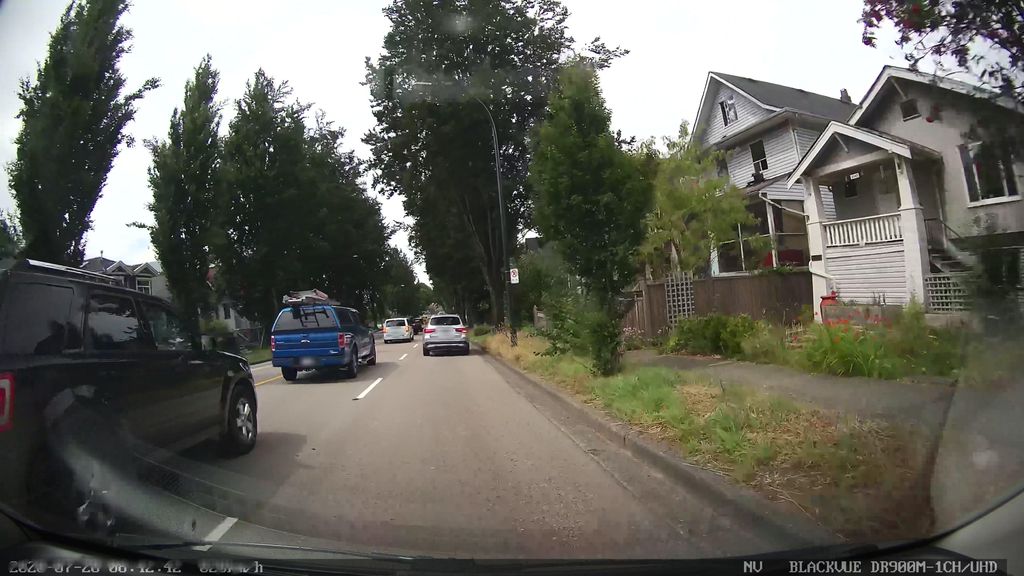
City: vancouver